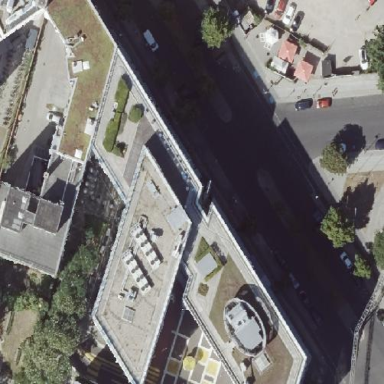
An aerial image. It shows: Office building with flat roof.